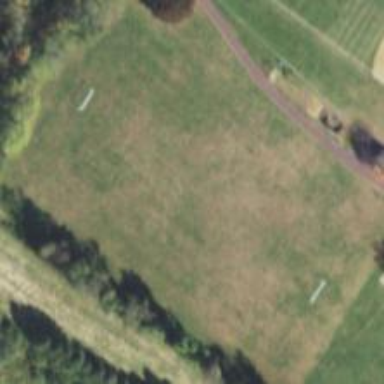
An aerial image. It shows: Soccer pitch with grass surface for leisure land.